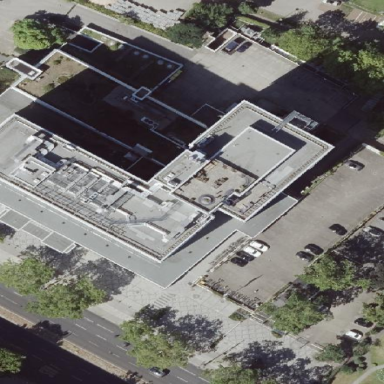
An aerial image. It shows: Building with flat roof.